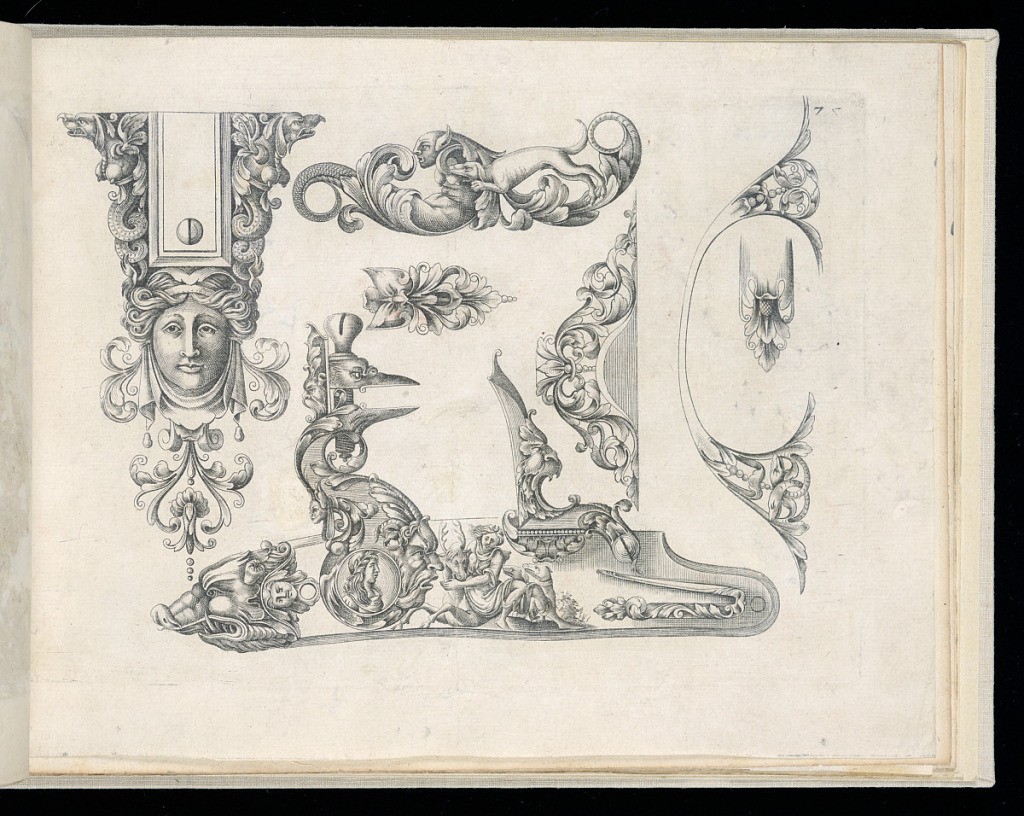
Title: Designs for Gun Parts and Ornament
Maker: Thobie Tourneur, Le Thuraine, French, active ca. 1630 – ca. 1690
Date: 1660
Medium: Engraving on laid paper
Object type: Print
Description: Designs for gun parts (flintlock, trigger, and ornament) decorated with grotesque ornaments, mascarons (masks), fantastical animals, figures, snakes, boar's head, deer, dogs, roundel profile portrait, scrolling leaves (rinceaux), and fleurons. The plate is numbered.